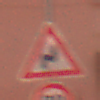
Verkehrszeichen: DoppelkurveRechts
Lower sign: Geschwindigkeit70
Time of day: Night
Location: Outdoor (Urban)
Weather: Overcast
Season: Winter
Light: Artificial